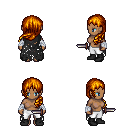
a pixel art fantasy rpg character, female body template, human, dark skin, black tattered cape, white pants, dark blonde left-swept hairstyle, white cloth bandages, black shoes, dagger, four views (front, back, left, right), 2x2 character sprite sheet, small pixel art, hard edges, no anti-aliasing